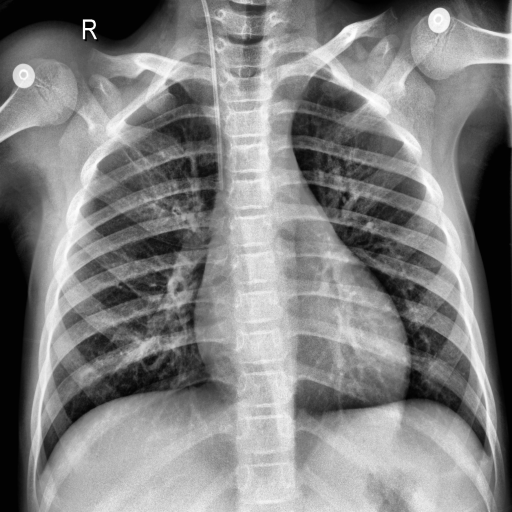
Finding: NORMAL